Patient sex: M
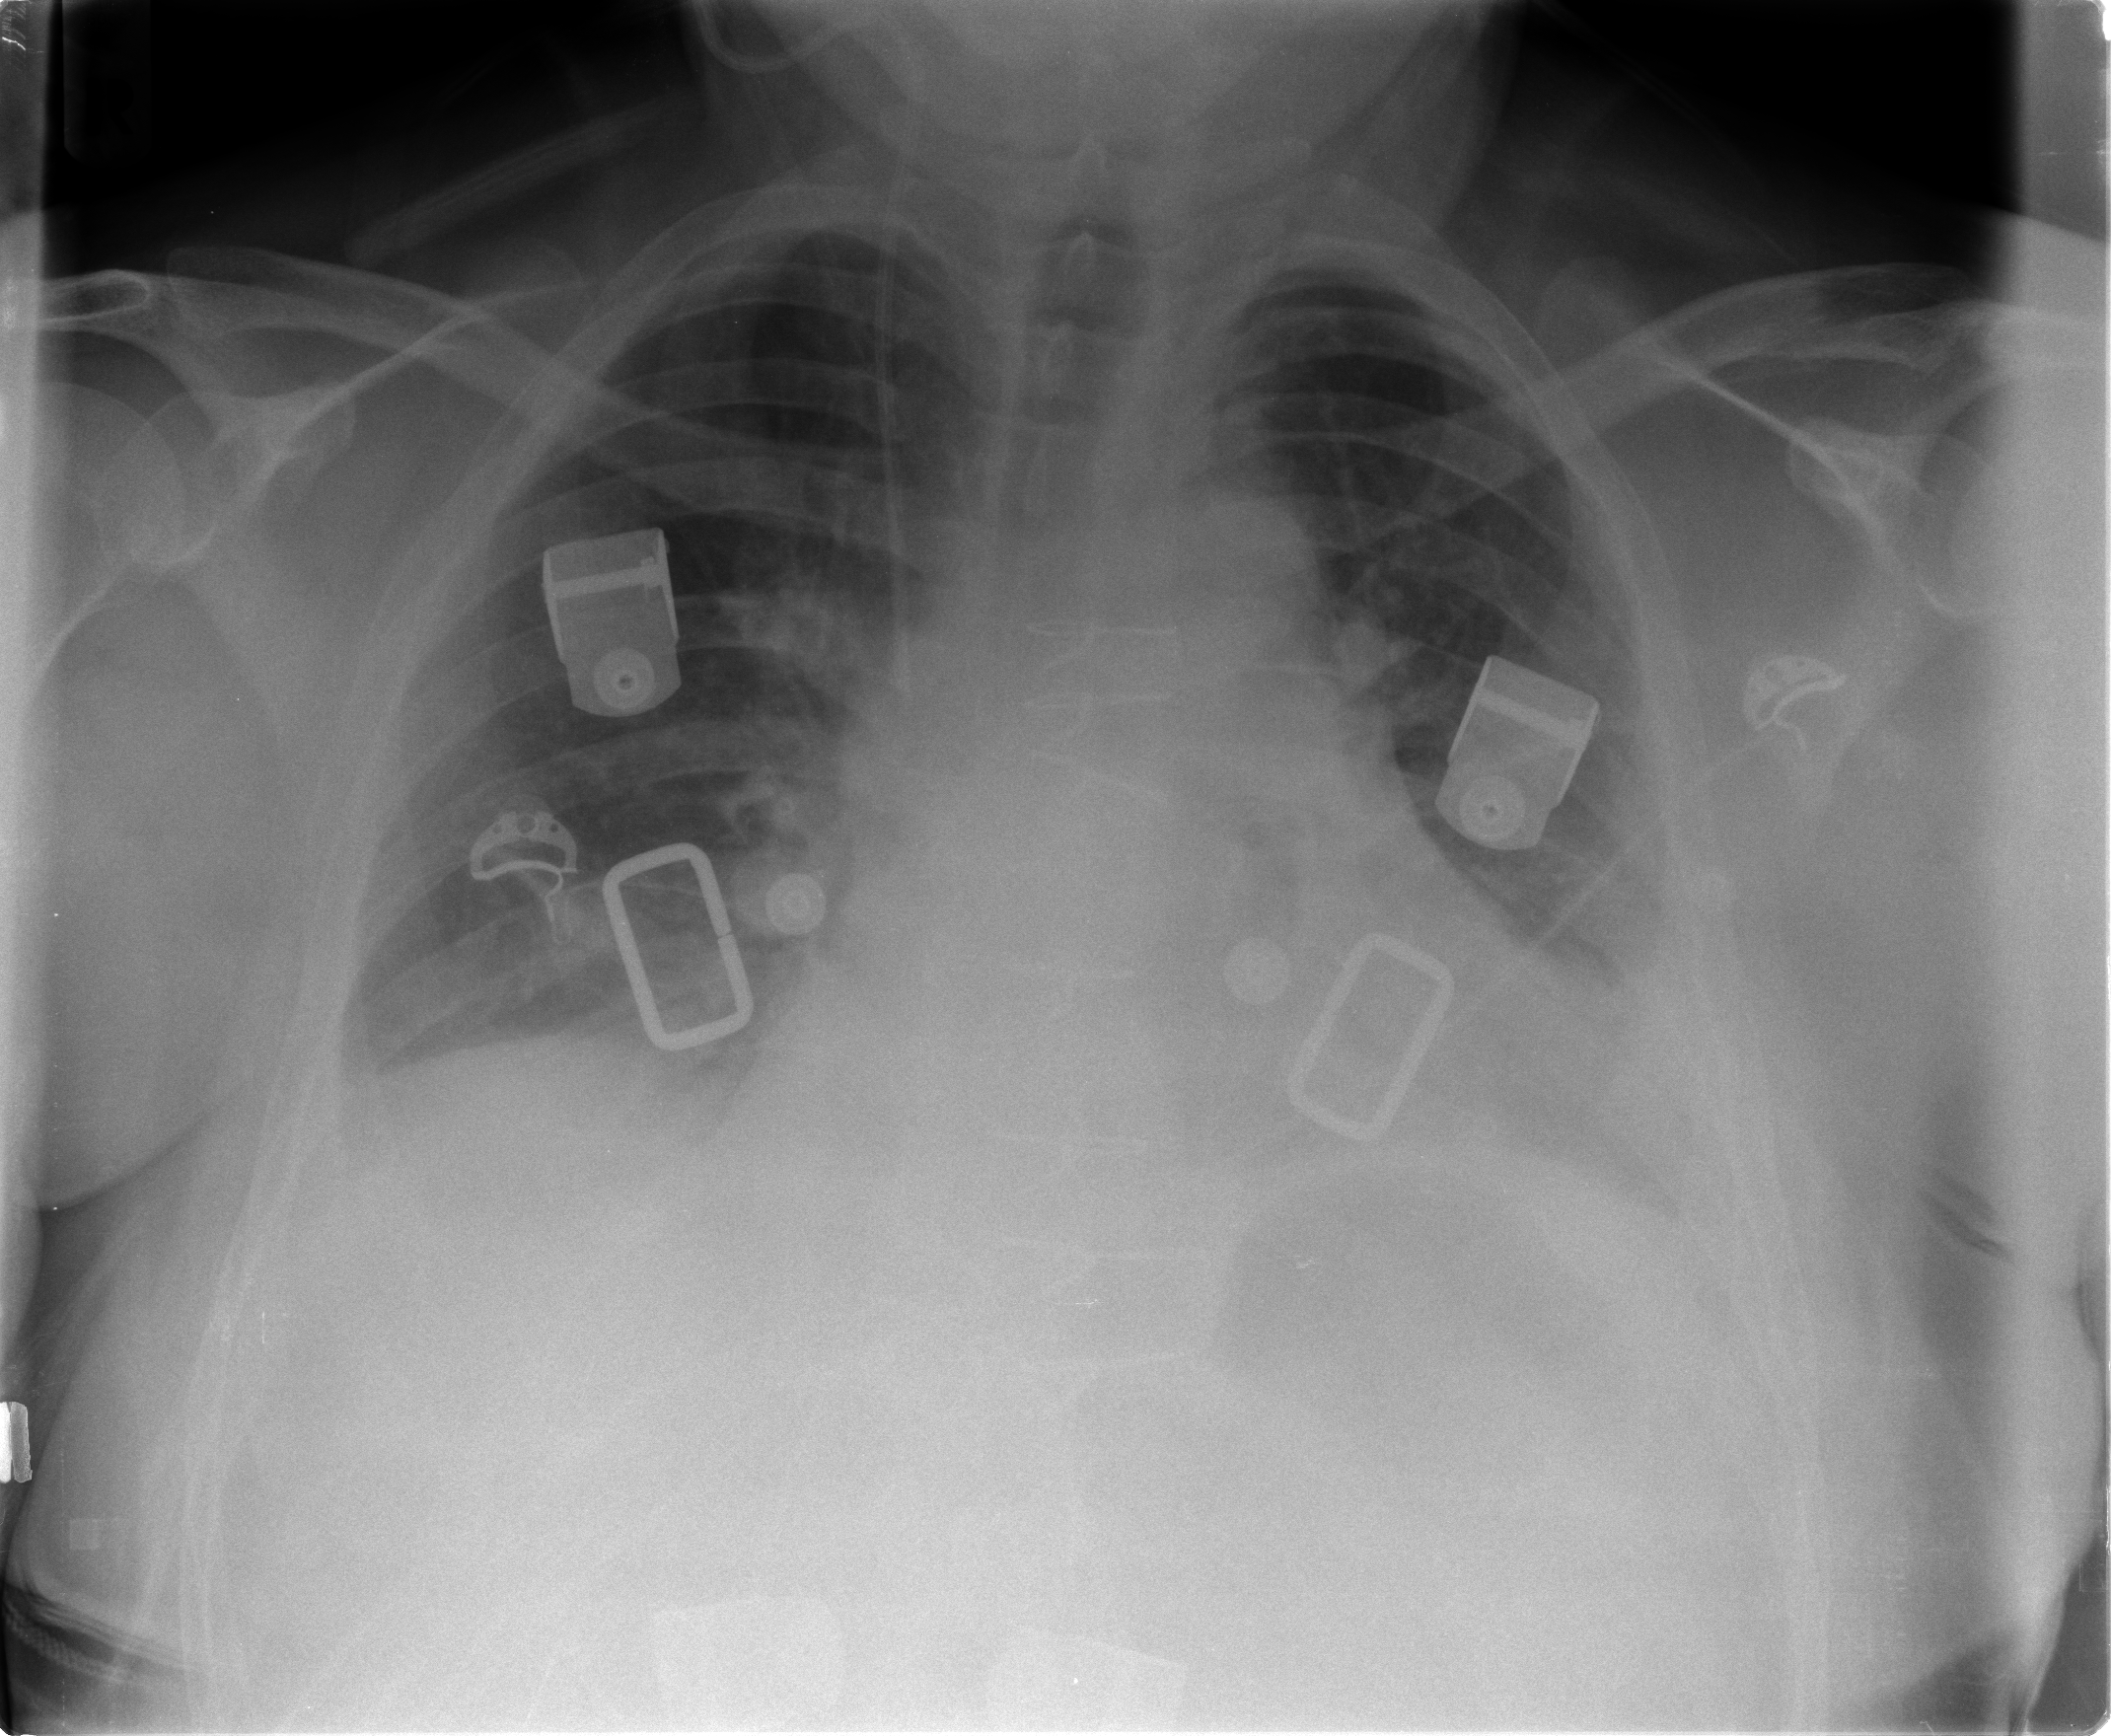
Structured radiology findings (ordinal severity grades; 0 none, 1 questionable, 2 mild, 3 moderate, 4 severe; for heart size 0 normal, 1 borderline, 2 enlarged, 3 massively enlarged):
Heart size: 2
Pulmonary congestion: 1
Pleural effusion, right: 1
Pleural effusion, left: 2
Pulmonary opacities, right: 1
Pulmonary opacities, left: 1
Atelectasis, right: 2
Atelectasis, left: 2